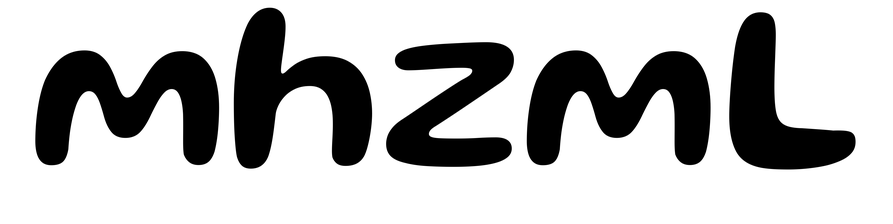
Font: Gluten_Medium